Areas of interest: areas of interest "Soccer Field"
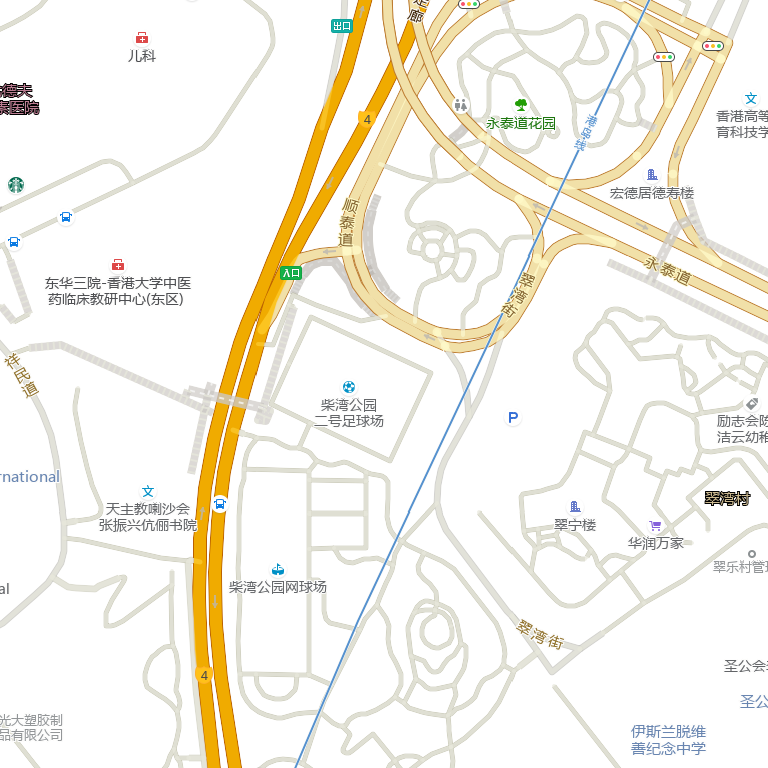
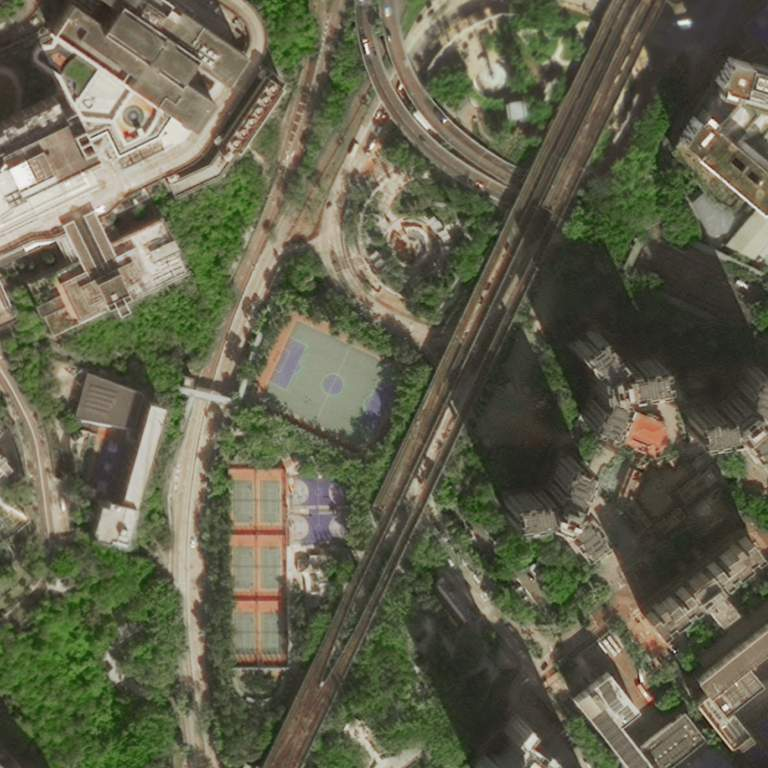